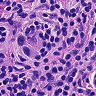
Metastatic tissue present: yes